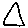
Label: triangle